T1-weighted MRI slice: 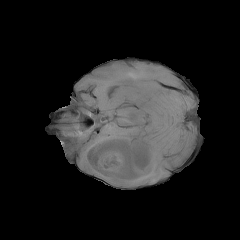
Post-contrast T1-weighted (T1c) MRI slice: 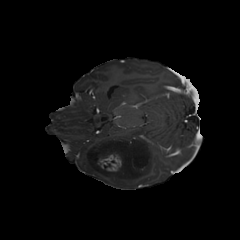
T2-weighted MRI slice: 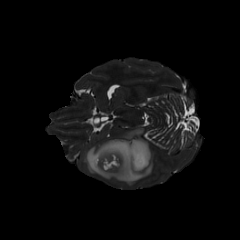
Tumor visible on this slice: yes